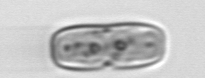
Label: Ephemera